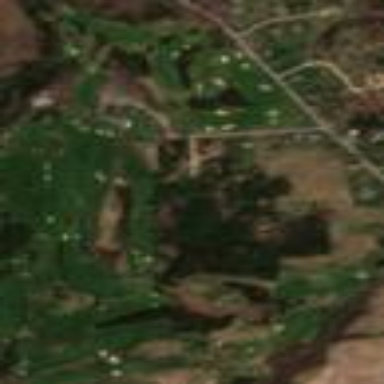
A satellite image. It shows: Golf course.